This plot shows a bearing's acceleration signal over time (raw waveform). Based on the visible evidence, which condition applies: normal, inner_race, outer_race, ball?
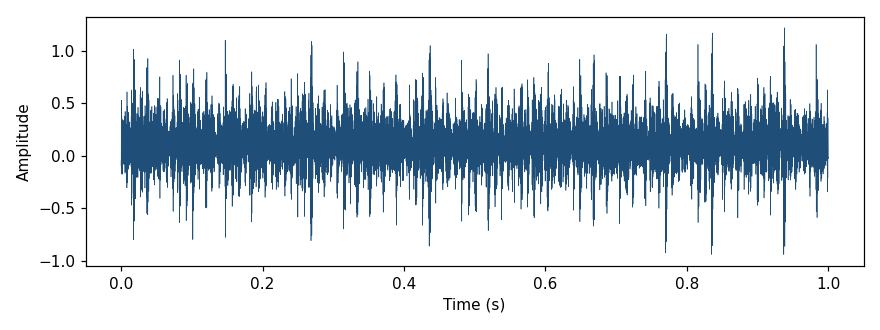
Answer: outer_race